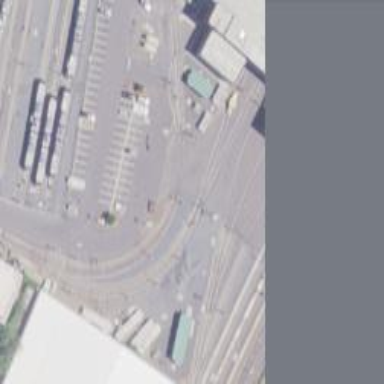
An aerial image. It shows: Light rail service yard with electrified contact lines.